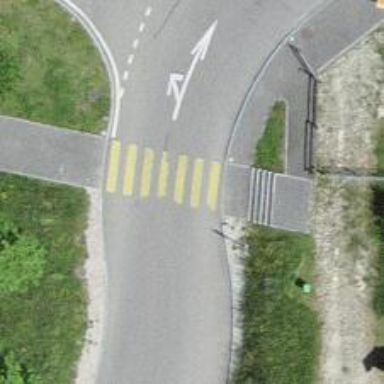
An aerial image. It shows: Marked zebra crossing on the road.